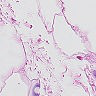
Metastatic tissue present: no